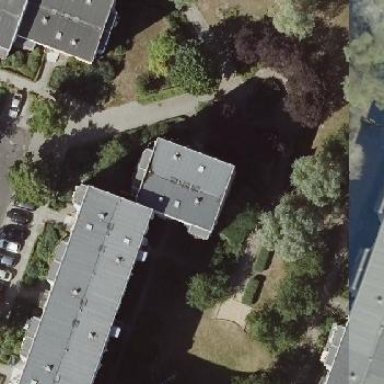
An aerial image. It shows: Building with apartments and flat roof.